Interaction volume radius: 5 \u00c5
Interaction volume height: 10 \u00c5
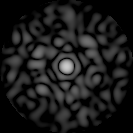
Disorder parameter: 0.8879